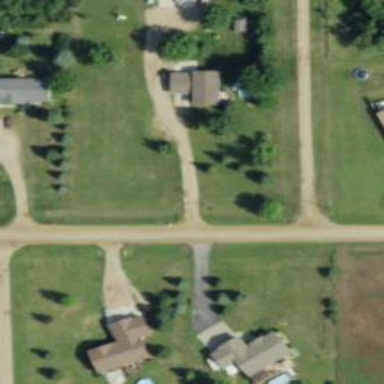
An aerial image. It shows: Residential road.